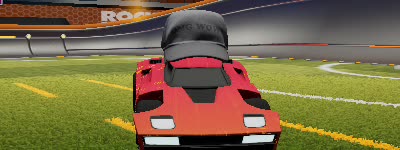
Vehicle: breakout